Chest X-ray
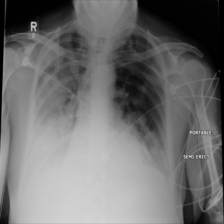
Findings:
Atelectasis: negative
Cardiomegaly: negative
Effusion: positive
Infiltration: negative
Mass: positive
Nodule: negative
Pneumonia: negative
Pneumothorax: negative
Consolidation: negative
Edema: negative
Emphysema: negative
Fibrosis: negative
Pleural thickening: negative
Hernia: negative